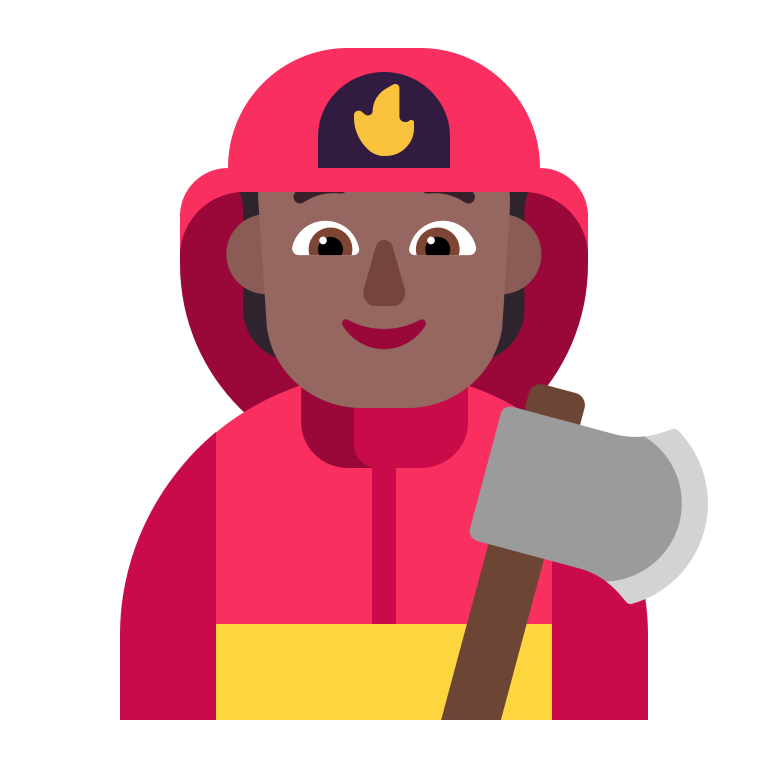
firefighter flat  dark